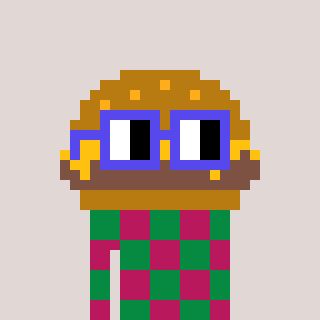
a pixel art character with square blue glasses, a burger-shaped head and a darkpink-colored body on a warm background